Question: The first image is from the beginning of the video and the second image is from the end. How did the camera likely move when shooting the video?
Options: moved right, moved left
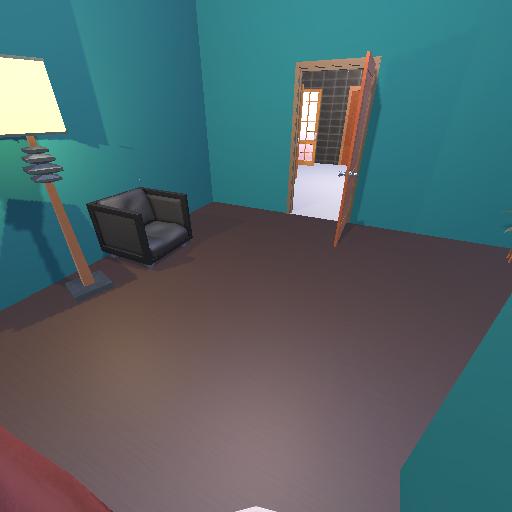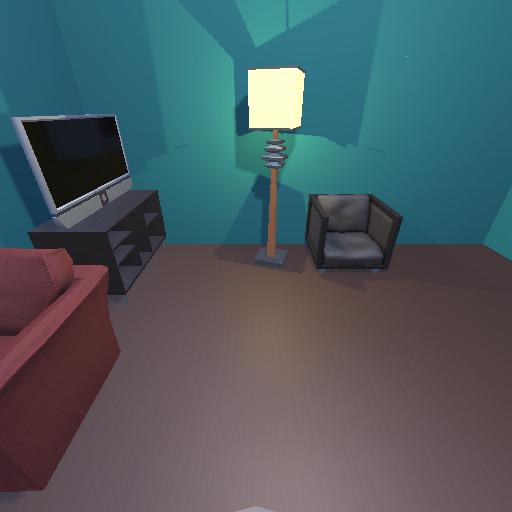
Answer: moved right